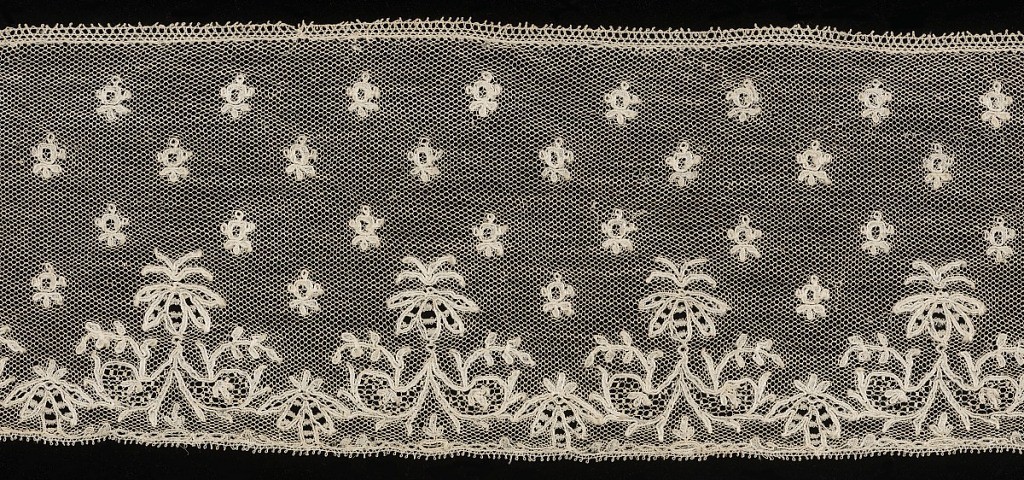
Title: Border
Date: early 19th century
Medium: linen Technique: bobbin lace, Mechlin style
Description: Straight border of Mechlin lace with a design of buds sprinkled over the field, and a border of conventionalized ornament.